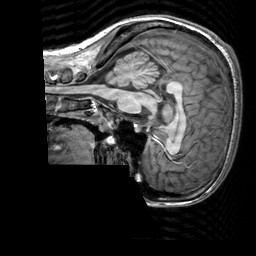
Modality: T1w
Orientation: sagittal
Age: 21
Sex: female
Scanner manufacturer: siemens
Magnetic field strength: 3 T
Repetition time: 2.3 s
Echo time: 0.00303 s